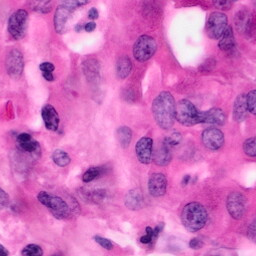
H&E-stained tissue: Pancreatic